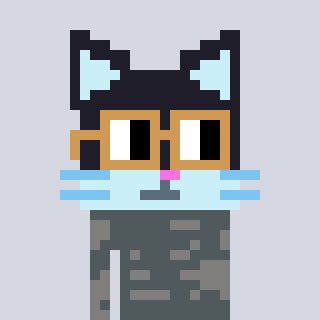
a pixel art character with square brown glasses, a cat-shaped head and a bluegrey-colored body on a cool background